Question: I want to prevent TinyMCE disabling gecko spellcheck. I've added 'gecko_spellcheck : true' to config. It works fine, but when I type a new paragraph all highlights of previous paragraph are gone. Some illustrations:

##
When I make right click on textarea and disable/enable spellchecking, all of errors are highlighted. How can I make TinyMCE always to highlight errors?
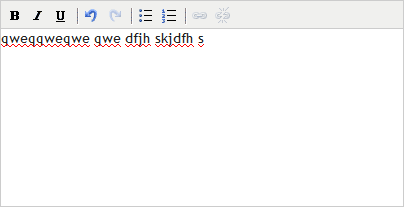
Answer: This is a problem that can be resolved.
If you reset the tinymce iframe body everything that is spelled incorrectly gets underlined.
You may use this 'ed.getBody.innerHTML = ed.getBody.innerHTML;' to make it work.